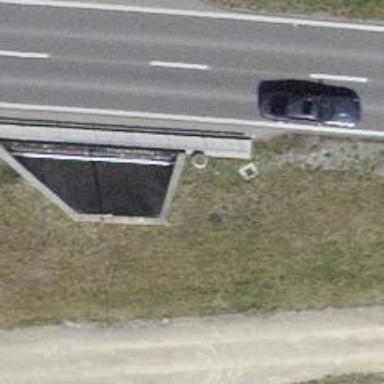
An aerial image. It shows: Tunnel.